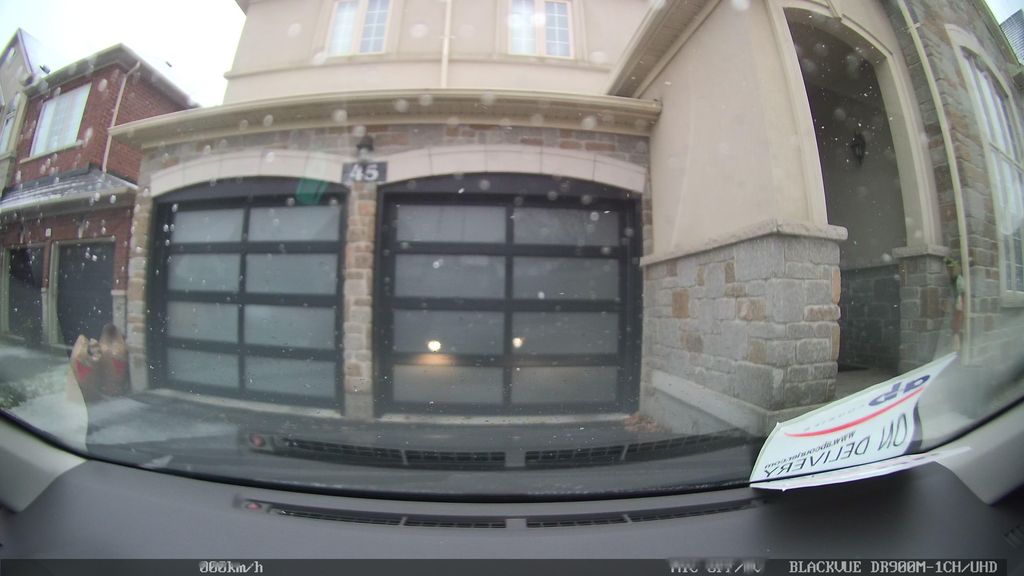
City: toronto